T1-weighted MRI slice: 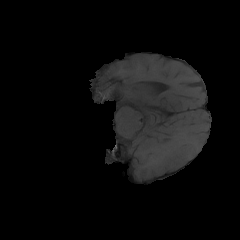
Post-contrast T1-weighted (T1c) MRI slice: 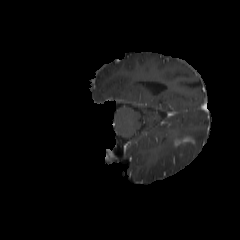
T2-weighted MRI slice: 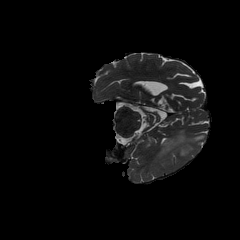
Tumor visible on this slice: yes